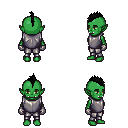
a pixel art fantasy rpg character, female body template, orc, green skin, steel chest armor, metal pants, black mohawk hairstyle, metal gloves, four views (front, back, left, right), 2x2 character sprite sheet, small pixel art, hard edges, no anti-aliasing